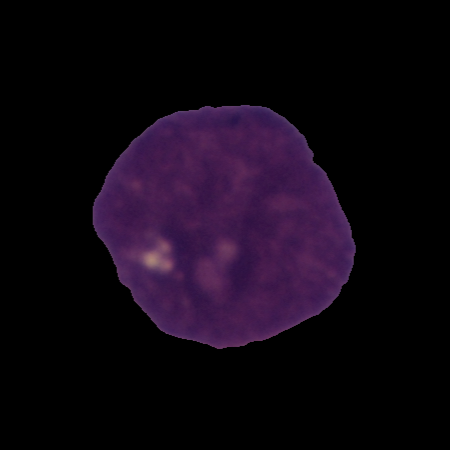
Label: cancer